Question: I am making a C# WPF chat messenger, i have used Wpf rich text box for displaying chat, but i am trying to customize nick and do some text alignment, rich text box having text is made by appending text using code, i dont know how to customize it, i am attaching an image for more explanation
I want this date to be left aligned, and i want the nick name should be blue in color. I think we cannot use HTML Text in rich text box, or whats the solution for customizing the text, should i use some tags, or what, please let me know the better solution.
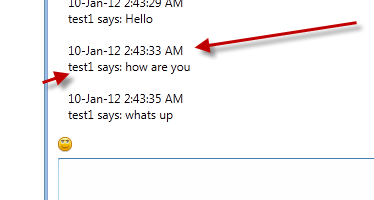
Answer: You may be better served by using a FlowDocument and appending to the document's content as each message is sent/received (<URL>.